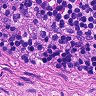
Metastatic tissue present: no